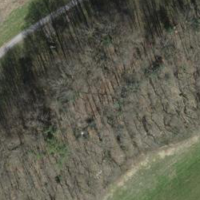
EUNIS habitat code: 44
Species observed at this site:
Mercurialis perennis